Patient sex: M
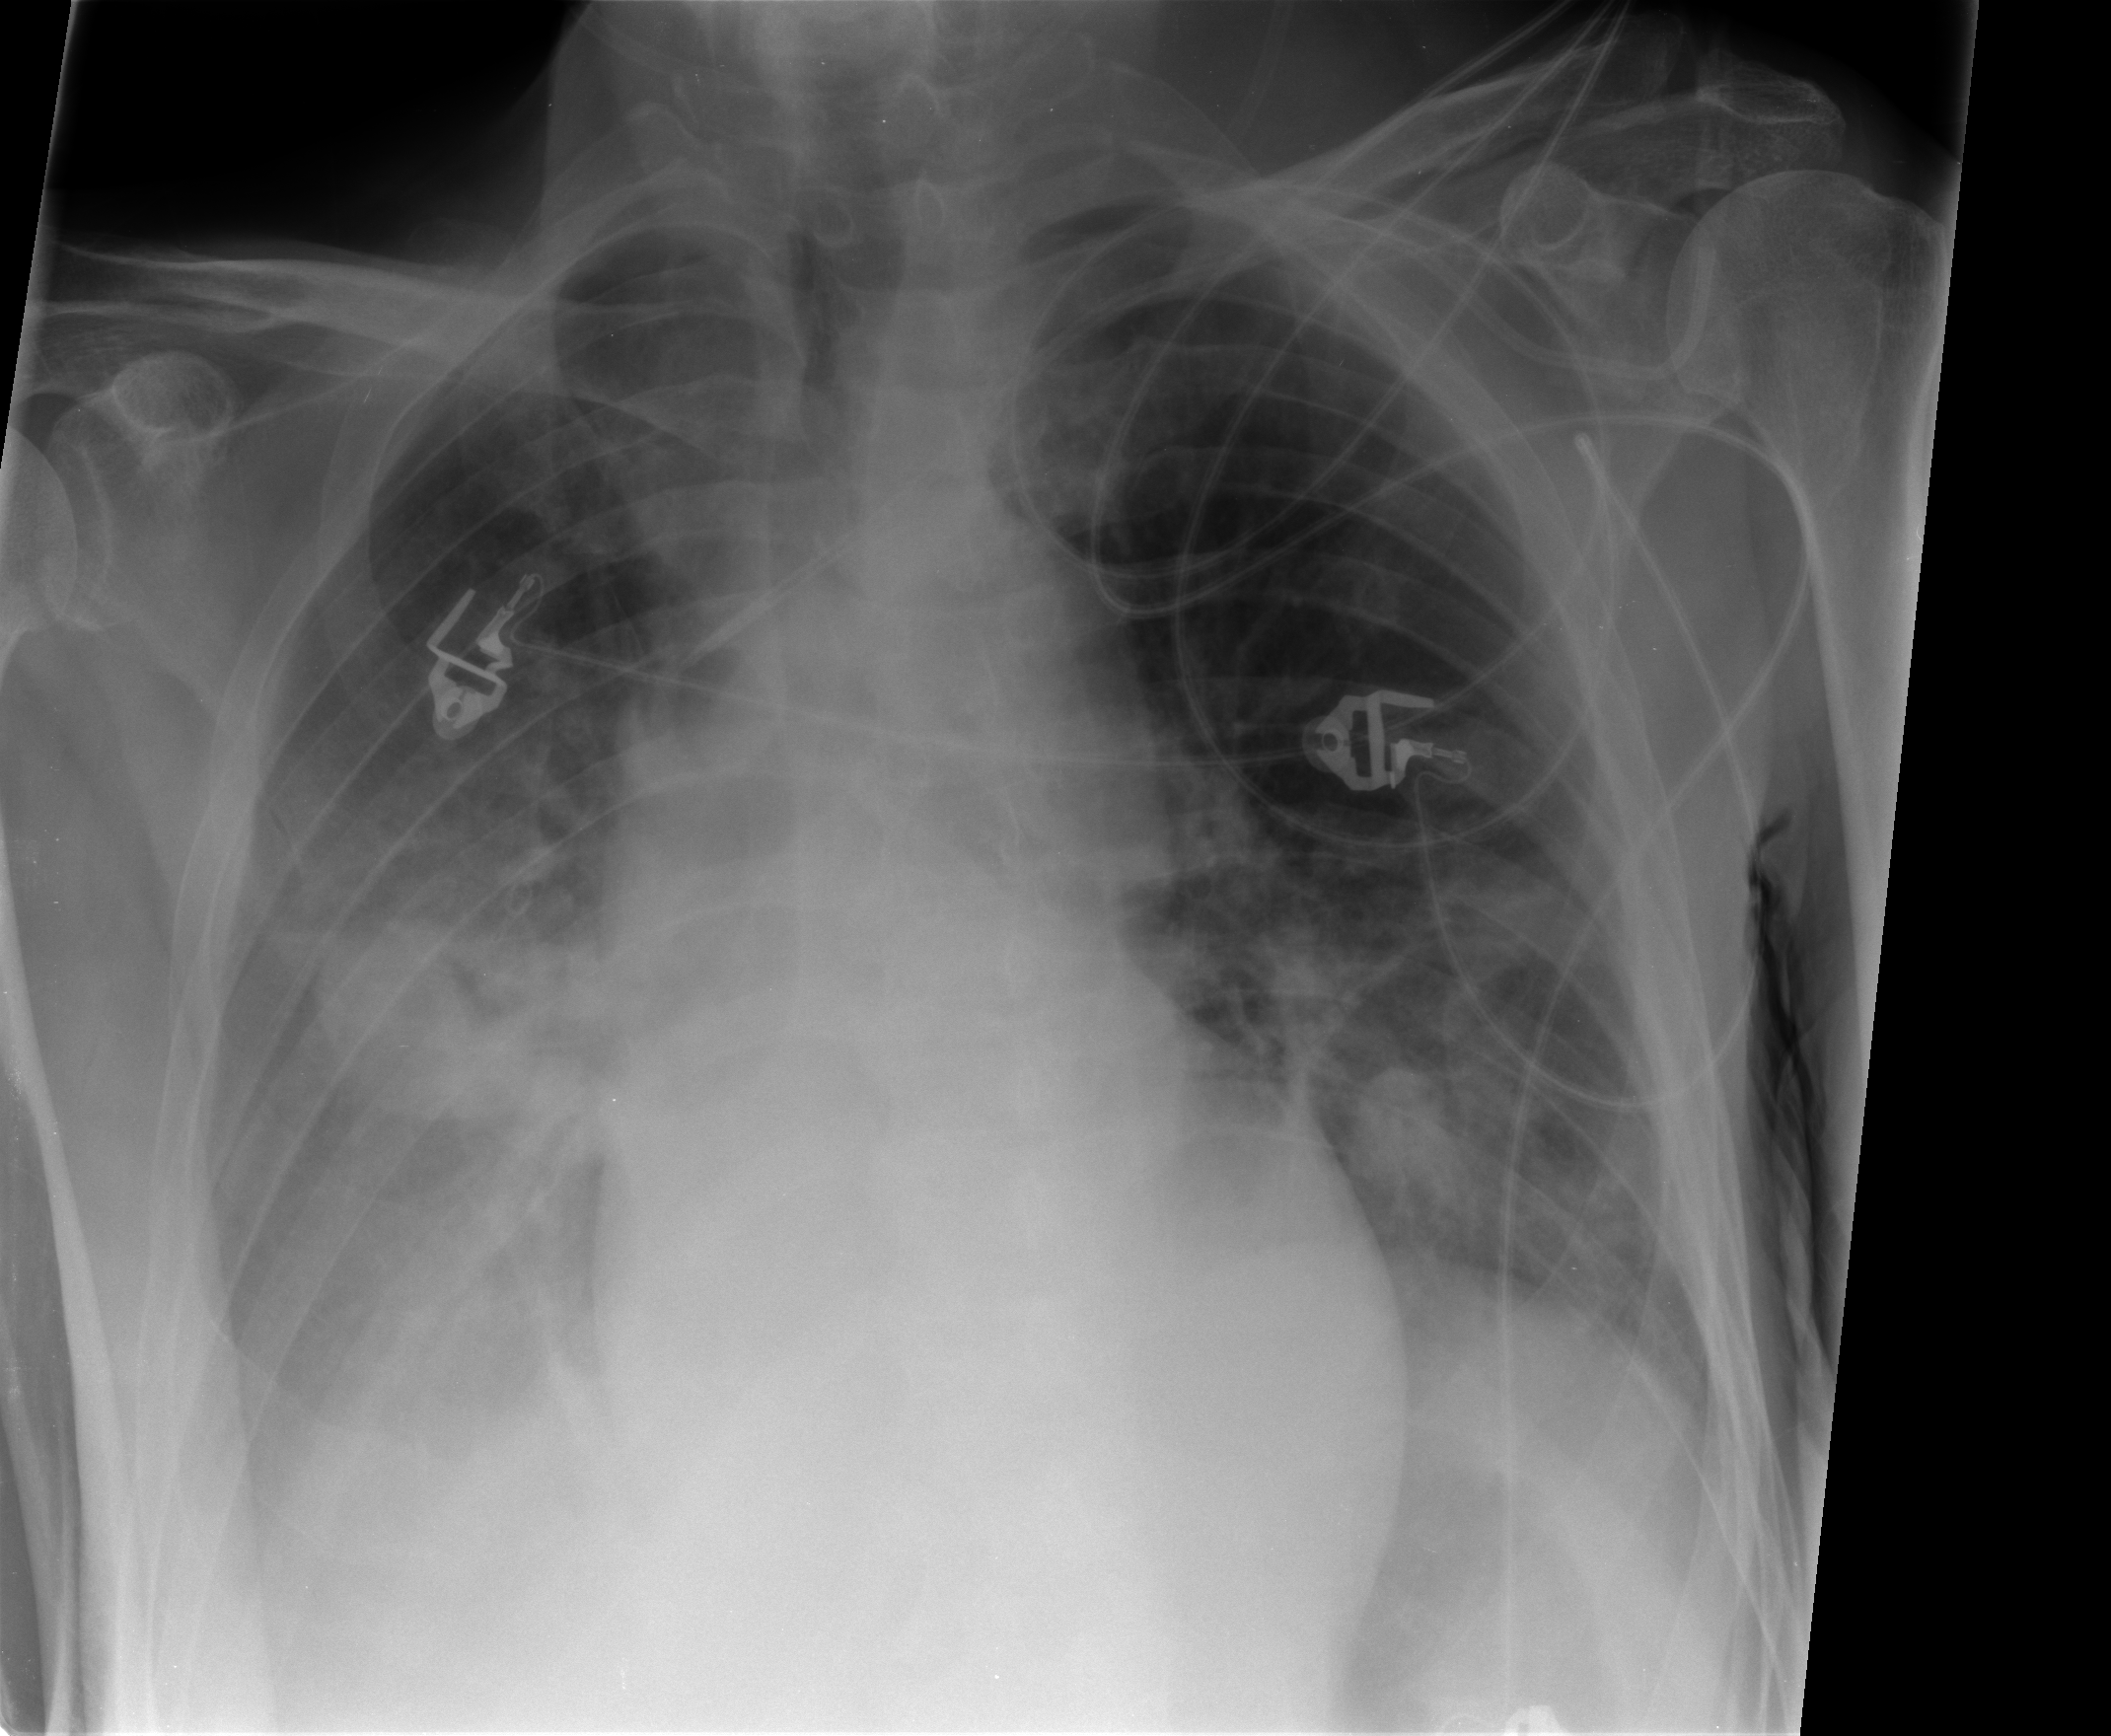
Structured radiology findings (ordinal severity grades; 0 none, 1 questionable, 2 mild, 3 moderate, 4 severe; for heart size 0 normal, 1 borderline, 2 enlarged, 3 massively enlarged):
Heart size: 2
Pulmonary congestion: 1
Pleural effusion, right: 3
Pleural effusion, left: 0
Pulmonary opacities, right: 3
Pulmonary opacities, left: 2
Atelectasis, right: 2
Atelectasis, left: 2